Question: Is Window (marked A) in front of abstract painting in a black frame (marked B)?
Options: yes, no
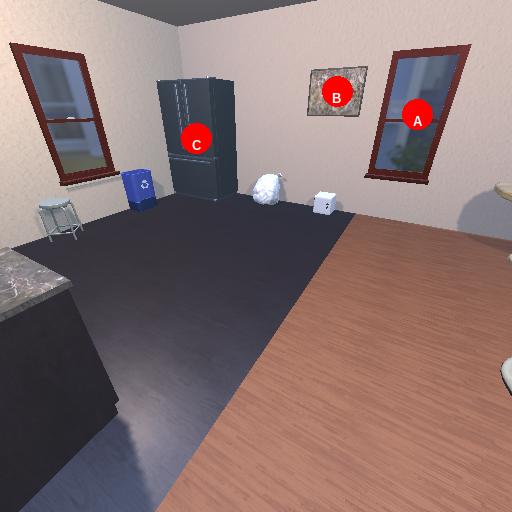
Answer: yes